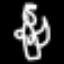
Label: angel